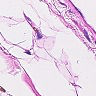
Metastatic tissue present: no